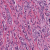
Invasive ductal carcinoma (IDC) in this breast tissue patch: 1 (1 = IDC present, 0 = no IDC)